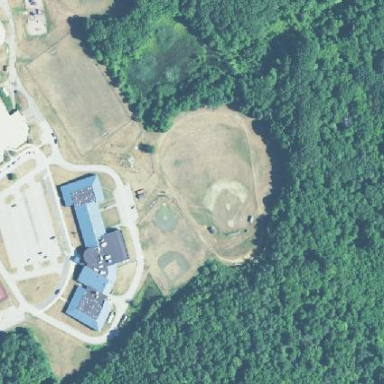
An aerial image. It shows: School.